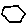
Label: hexagon